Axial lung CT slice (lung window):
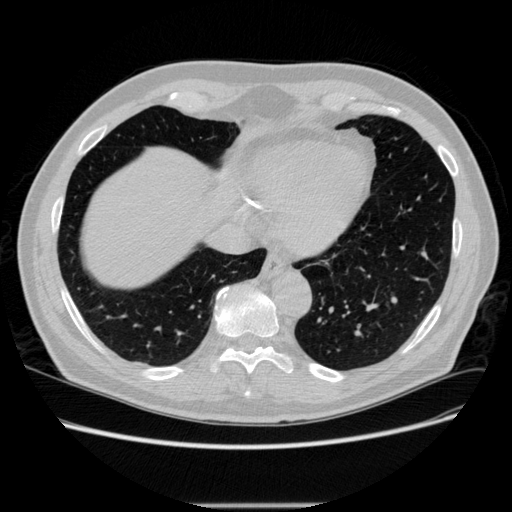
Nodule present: no